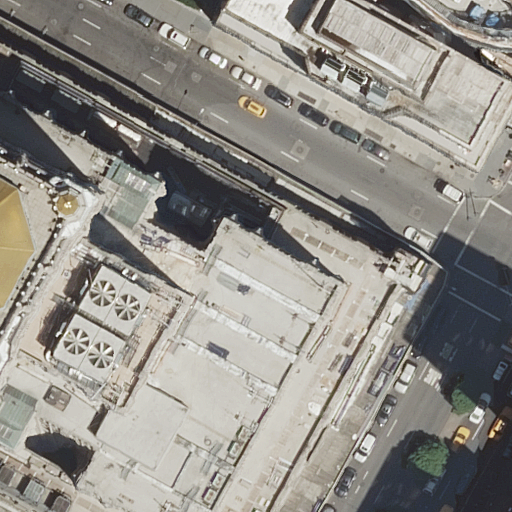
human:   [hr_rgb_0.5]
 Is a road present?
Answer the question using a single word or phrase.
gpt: yes

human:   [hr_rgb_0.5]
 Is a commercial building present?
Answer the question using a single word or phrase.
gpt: no

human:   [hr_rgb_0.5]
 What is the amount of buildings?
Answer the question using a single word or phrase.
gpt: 3

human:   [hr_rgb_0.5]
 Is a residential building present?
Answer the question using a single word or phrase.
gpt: yes

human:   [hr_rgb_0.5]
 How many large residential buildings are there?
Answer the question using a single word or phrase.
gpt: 2

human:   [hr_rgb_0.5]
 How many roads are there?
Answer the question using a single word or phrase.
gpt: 3

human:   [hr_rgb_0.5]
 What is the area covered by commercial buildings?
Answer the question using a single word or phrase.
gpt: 0m2

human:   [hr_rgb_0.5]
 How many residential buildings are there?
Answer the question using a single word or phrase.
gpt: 3

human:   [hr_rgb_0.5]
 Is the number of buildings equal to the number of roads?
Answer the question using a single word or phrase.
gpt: yes

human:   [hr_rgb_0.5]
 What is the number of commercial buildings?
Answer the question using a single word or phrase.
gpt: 0

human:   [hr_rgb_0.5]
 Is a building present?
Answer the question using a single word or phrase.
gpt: yes

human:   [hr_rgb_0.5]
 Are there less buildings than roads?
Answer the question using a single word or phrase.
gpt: no

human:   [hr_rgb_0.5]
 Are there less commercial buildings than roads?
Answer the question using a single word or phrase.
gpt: yes

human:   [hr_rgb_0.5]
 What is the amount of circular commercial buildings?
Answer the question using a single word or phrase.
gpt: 0

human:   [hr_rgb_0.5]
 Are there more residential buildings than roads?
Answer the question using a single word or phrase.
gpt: no

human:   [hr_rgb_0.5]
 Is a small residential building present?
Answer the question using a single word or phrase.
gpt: no

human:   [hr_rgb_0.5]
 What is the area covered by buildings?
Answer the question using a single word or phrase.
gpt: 6352m2

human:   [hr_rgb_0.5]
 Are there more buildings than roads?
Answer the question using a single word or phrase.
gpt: no

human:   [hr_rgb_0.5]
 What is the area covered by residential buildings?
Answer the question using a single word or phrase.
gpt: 6352m2

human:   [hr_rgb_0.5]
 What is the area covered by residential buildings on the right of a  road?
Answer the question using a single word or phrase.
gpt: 257m2

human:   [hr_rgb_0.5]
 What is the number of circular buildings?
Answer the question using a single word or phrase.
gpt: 0

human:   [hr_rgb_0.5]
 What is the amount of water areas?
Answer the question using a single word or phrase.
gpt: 0

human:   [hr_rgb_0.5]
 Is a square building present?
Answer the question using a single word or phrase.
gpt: no

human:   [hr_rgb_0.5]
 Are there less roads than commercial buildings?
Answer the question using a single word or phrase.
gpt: no

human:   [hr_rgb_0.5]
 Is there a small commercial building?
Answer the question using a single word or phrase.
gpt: no

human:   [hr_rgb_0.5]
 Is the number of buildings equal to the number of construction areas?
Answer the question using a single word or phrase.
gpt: no

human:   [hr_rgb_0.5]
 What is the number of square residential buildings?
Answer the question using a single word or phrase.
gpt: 0

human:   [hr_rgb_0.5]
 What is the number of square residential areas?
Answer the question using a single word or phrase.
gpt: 0

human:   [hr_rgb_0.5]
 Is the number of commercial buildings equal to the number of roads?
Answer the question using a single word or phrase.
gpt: no

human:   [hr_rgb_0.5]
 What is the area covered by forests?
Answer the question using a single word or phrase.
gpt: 0m2

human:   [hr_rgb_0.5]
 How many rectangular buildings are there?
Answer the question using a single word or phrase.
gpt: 2

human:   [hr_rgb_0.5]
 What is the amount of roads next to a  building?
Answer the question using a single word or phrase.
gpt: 3

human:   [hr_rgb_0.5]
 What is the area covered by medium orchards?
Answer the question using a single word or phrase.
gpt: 0m2

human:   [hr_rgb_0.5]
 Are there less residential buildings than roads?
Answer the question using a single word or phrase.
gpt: no

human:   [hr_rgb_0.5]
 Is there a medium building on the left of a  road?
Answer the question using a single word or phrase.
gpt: no

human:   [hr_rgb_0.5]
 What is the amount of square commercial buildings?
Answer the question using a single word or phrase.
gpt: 0

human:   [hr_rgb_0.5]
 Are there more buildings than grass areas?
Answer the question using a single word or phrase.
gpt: yes

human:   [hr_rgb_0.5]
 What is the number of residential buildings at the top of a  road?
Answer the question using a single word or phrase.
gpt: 2

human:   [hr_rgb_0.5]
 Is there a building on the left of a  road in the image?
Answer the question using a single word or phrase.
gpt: yes

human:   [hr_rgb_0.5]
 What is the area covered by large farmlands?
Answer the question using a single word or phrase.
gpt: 0m2

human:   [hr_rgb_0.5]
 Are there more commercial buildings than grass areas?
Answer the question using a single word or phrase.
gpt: no

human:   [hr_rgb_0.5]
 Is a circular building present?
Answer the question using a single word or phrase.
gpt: no

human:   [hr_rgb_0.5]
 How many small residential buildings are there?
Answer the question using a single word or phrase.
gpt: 0

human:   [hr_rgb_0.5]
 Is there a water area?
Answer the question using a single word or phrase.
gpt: no

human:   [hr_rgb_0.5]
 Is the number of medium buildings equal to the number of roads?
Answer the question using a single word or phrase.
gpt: no

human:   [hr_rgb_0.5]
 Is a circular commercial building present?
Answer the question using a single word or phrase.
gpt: no

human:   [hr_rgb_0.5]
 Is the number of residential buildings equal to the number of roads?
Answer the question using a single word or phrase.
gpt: yes

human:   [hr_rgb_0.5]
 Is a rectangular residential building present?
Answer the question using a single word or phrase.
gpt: yes

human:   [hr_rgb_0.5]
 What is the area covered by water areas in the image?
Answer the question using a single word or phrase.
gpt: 0m2

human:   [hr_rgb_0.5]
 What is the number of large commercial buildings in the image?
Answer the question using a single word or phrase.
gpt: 0

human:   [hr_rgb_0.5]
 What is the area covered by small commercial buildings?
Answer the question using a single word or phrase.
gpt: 0m2

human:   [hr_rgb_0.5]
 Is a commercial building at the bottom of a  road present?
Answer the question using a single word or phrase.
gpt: no

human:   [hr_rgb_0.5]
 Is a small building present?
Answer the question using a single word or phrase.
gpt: no

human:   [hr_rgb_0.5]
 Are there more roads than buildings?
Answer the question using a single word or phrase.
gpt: no

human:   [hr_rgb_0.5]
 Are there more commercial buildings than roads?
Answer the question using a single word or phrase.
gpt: no

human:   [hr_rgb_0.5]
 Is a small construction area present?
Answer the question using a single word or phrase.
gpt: no

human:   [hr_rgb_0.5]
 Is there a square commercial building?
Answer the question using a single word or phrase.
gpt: no

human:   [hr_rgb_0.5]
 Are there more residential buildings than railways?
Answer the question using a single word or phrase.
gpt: yes

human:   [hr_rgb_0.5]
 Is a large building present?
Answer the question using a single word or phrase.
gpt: yes

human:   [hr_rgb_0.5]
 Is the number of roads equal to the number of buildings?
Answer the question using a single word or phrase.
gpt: yes

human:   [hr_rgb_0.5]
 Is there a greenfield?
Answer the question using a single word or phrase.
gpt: no

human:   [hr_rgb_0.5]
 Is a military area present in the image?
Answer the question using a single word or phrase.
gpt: no

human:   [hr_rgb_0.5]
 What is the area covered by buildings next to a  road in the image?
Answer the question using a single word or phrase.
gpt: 6352m2

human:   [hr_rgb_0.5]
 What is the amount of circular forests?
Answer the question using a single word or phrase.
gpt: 0